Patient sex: M
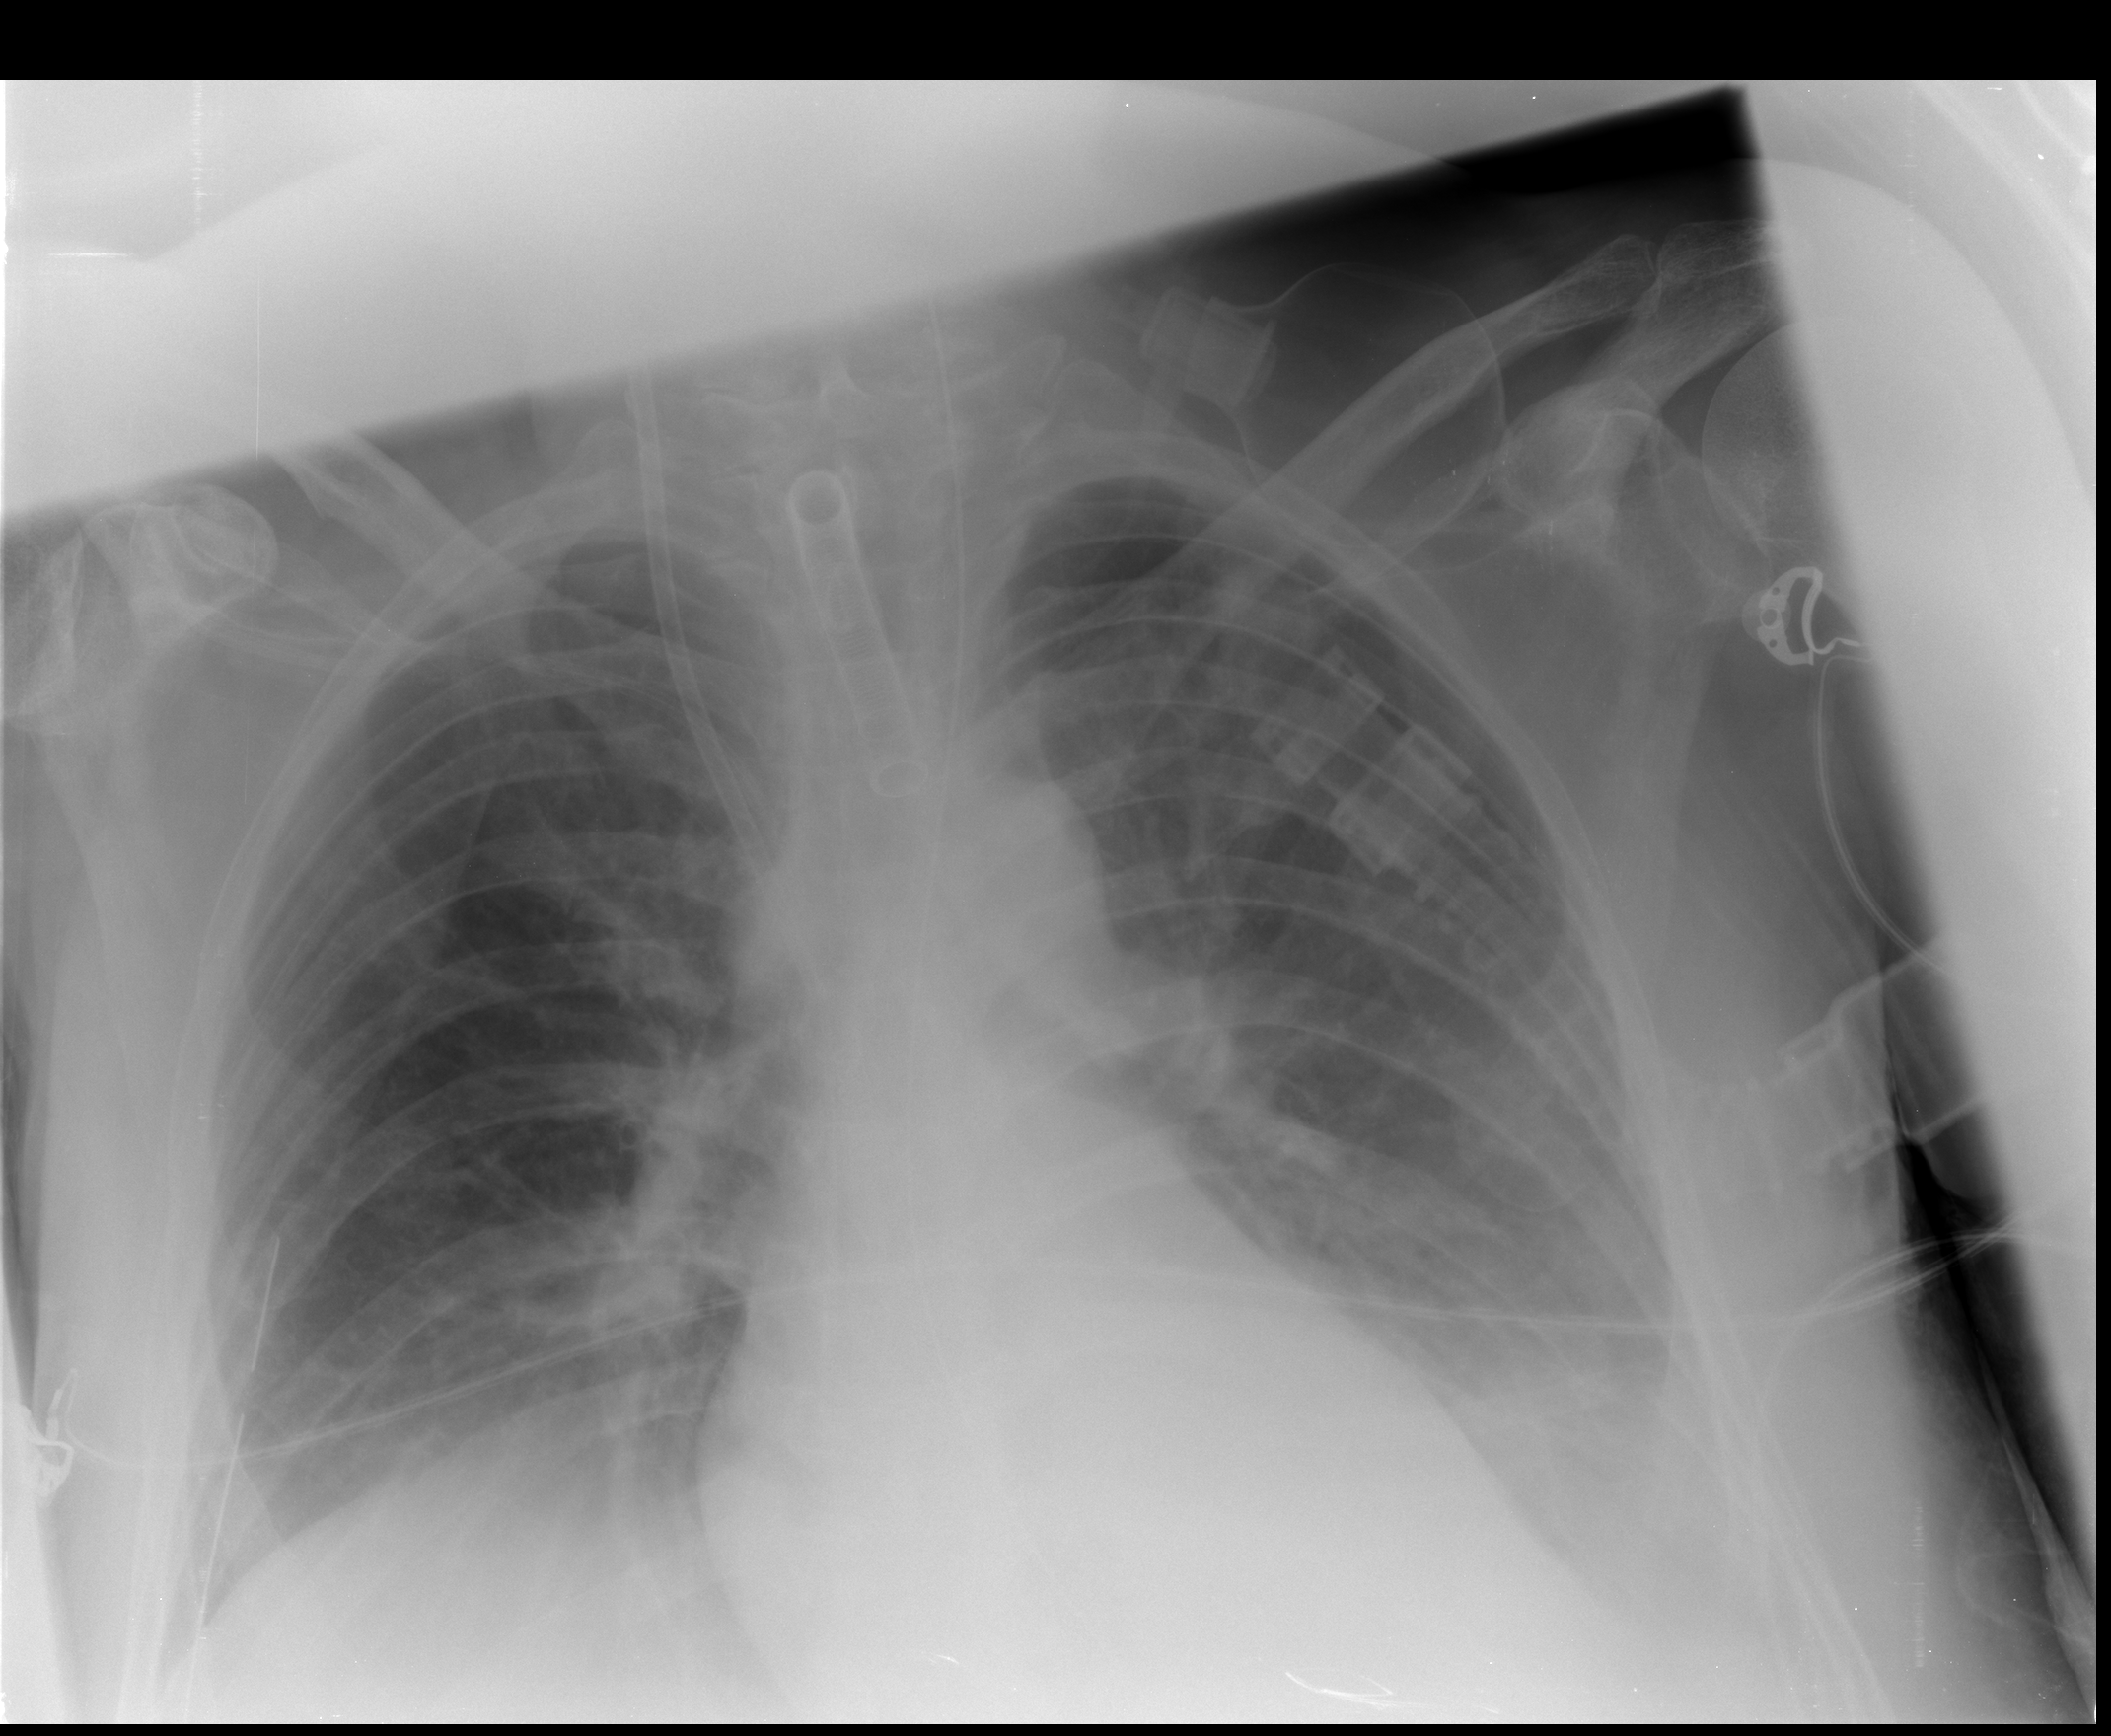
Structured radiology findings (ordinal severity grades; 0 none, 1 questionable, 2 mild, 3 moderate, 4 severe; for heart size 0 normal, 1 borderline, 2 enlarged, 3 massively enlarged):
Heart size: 0
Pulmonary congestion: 2
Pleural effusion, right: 0
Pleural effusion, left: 0
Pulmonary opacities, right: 0
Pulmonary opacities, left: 0
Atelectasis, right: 2
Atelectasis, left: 2